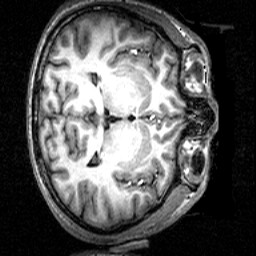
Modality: T1w
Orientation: axial
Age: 35
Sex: male